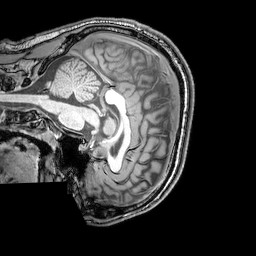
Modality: T1w
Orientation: sagittal
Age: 23
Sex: male
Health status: healthy
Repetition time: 0.081 s
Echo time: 0.037 s